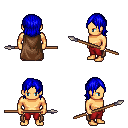
a pixel art fantasy rpg character, male body template, human, tanned skin, brown cape, red pants, blue long bangs hairstyle, spear, four views (front, back, left, right), 2x2 character sprite sheet, small pixel art, hard edges, no anti-aliasing